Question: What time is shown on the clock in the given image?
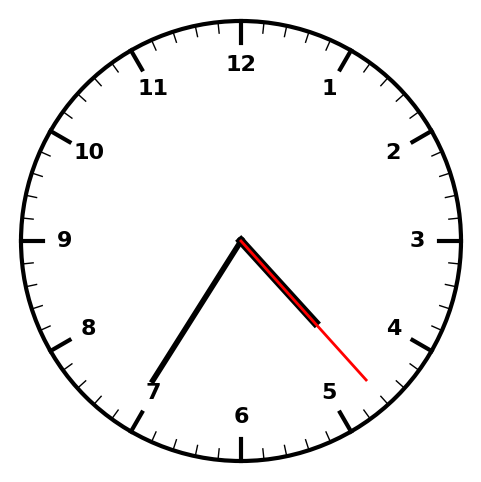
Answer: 04:35:23